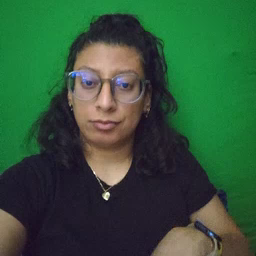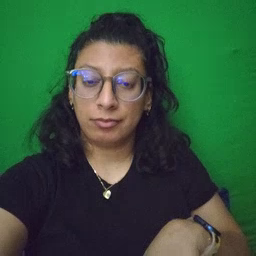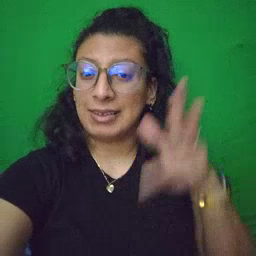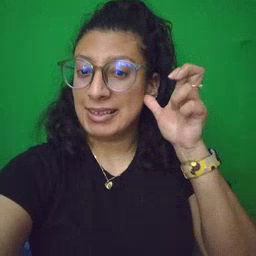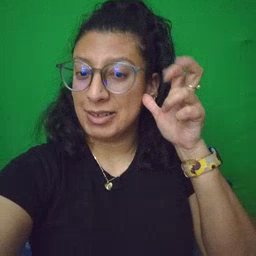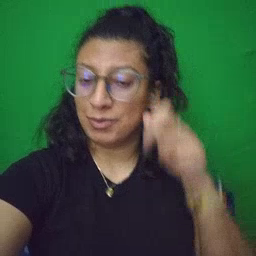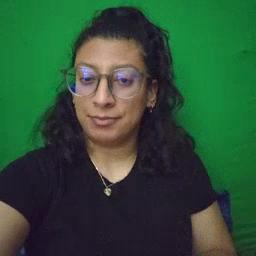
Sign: hear